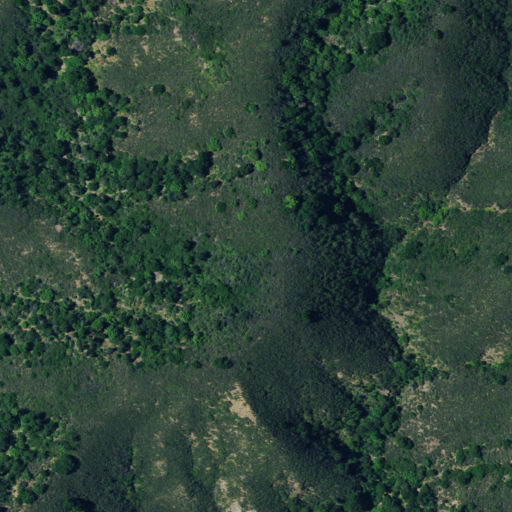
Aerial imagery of mountain in California named Willow Peak containing shrub and evergreen forest